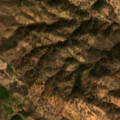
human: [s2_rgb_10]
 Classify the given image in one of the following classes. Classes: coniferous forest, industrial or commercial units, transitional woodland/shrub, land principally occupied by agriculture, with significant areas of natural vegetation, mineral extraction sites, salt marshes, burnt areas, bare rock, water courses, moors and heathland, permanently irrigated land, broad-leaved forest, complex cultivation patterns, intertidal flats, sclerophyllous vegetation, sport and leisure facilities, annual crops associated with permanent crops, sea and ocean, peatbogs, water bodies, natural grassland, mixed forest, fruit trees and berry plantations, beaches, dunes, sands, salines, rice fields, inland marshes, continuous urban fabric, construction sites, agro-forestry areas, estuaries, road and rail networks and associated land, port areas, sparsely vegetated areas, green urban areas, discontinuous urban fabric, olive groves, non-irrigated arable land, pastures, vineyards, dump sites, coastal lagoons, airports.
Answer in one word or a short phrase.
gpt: non-irrigated arable land, agro-forestry areas, transitional woodland/shrub